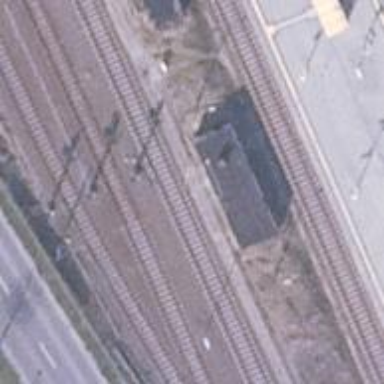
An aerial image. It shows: Railway signal.